An envelope spectrum derived from a bearing vibration measurement is shown; the reference markers locate BPFO, BPFI, BSF and FTF for this bearing geometry and shaft speed. Determine the bearing's health state. Answer with exactly one of: normal, inner_race, outer_race, ball.
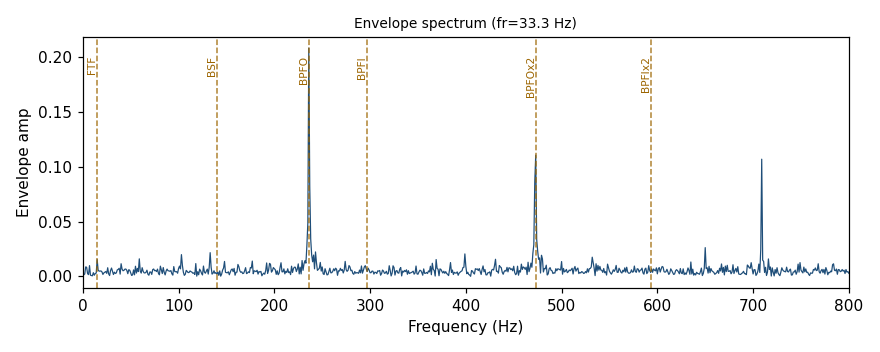
Answer: outer_race